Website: ulta-beauty
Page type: cart
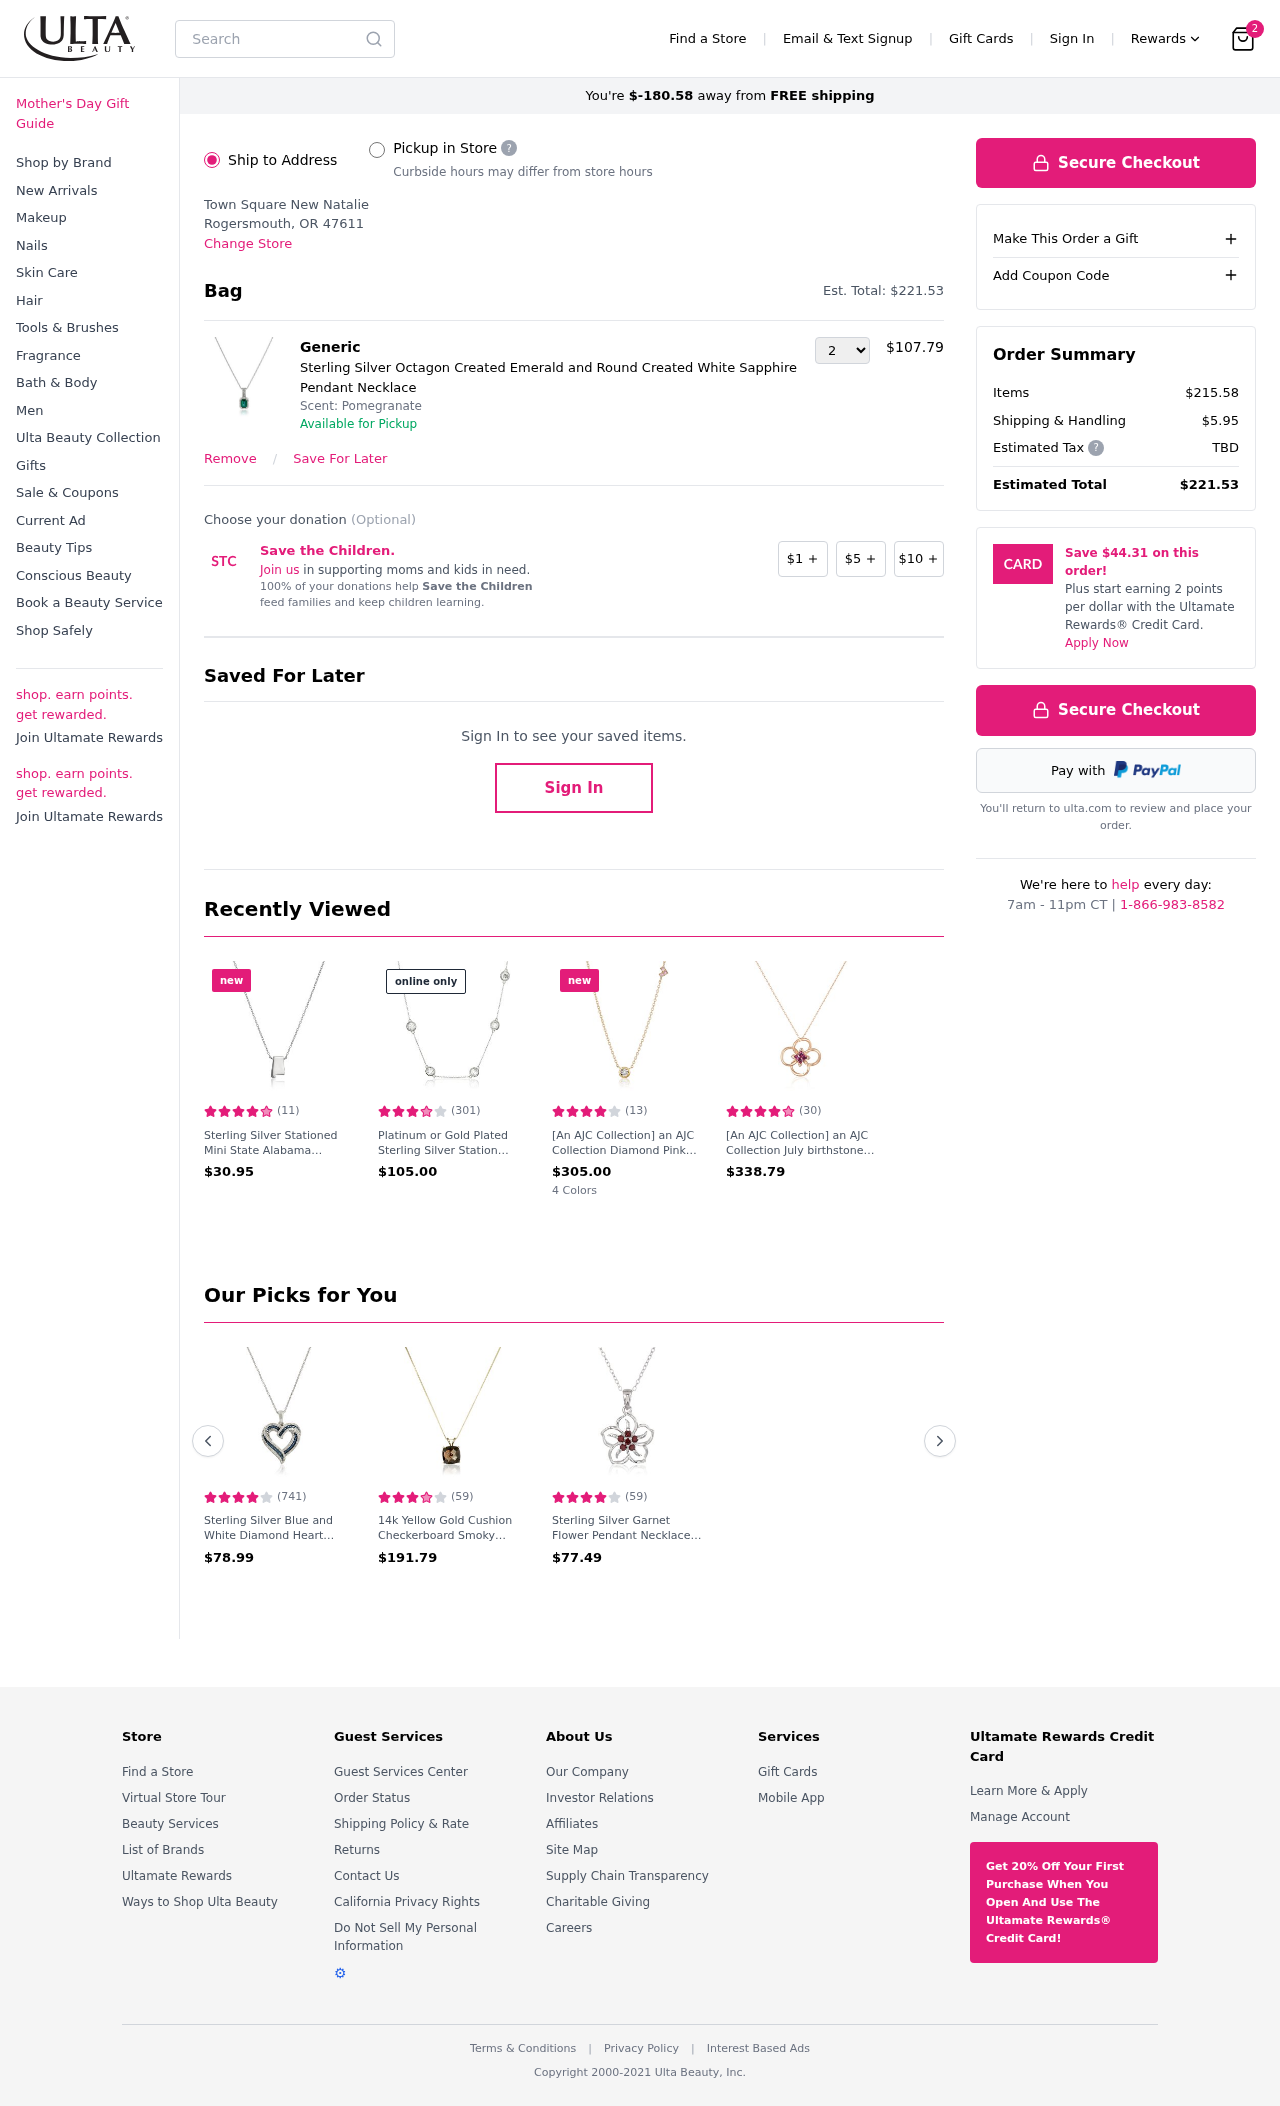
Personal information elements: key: PII_LOCATION1_CITY_STATE_ZIP
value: Rogersmouth, OR 47611
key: PII_LOCATION1_NAME
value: Town Square New Natalie
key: PII_CITY
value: New Natalie
Product elements: key: PRODUCT1_BRAND
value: Generic
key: PRODUCT1_NAME
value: Sterling Silver Octagon Created Emerald and Round Created White Sapphire Pendant Necklace
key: PRODUCT1_PRICE
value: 107.79
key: PRODUCT1_QUANTITY
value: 2
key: PRODUCT2_NAME
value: Sterling Silver Stationed Mini State Alabama Pendant Necklace, 16"+2" Extender
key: PRODUCT2_NUM_RATINGS
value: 11
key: PRODUCT2_PRICE
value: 30.95
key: PRODUCT2_RATING
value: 4.5
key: PRODUCT3_NAME
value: Platinum or Gold Plated Sterling Silver Station Necklace made with Swarovski Zirconia
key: PRODUCT3_NUM_RATINGS
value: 301
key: PRODUCT3_PRICE
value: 105
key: PRODUCT3_RATING
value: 3.7
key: PRODUCT4_NAME
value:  [An AJC Collection] an AJC Collection Diamond Pink Sapphire K Yellow Gold Necklace 0344 – 0777 – 00
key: PRODUCT4_NUM_RATINGS
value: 13
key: PRODUCT4_PRICE
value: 305
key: PRODUCT4_RATING
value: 4.3
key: PRODUCT5_NAME
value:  [An AJC Collection] an AJC Collection July birthstone ruby K10 Pink Gold Flower Motif Necklace 0451
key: PRODUCT5_NUM_RATINGS
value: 30
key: PRODUCT5_PRICE
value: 338.79
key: PRODUCT5_RATING
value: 4.6
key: PRODUCT6_NAME
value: Sterling Silver Blue and White Diamond Heart Pendant Necklace (1/2 cttw), 18"
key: PRODUCT6_NUM_RATINGS
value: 741
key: PRODUCT6_PRICE
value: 78.99
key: PRODUCT6_RATING
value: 4.2
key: PRODUCT7_NAME
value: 14k Yellow Gold Cushion Checkerboard Smoky Quartz Pendant Necklace (8mm)
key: PRODUCT7_NUM_RATINGS
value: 59
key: PRODUCT7_PRICE
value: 191.79
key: PRODUCT7_RATING
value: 3.7
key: PRODUCT8_NAME
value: Sterling Silver Garnet Flower Pendant Necklace, 18"
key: PRODUCT8_NUM_RATINGS
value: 59
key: PRODUCT8_PRICE
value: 77.49
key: PRODUCT8_RATING
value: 4.2
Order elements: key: ORDER_NUM_ITEMS
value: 2
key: ORDER_FREE_SHIPPING_REMAINING
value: $-180.58
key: ORDER_TOTAL
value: $221.53
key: ORDER_TOTAL
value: Est. Total: $221.53
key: ORDER_SUBTOTAL
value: $215.58
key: ORDER_SHIPPING_COST
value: $5.95
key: ORDER_TAX
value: TBD
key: ORDER_CARD_SAVINGS
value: $44.31
Search elements: key: HEADER_SEARCH
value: Search